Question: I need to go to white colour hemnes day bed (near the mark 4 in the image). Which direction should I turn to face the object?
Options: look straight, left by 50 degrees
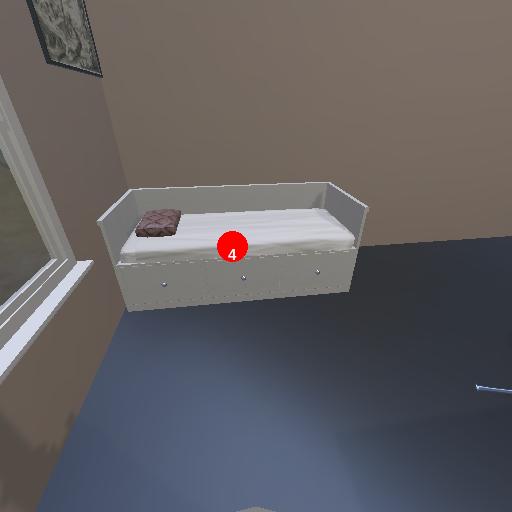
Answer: look straight